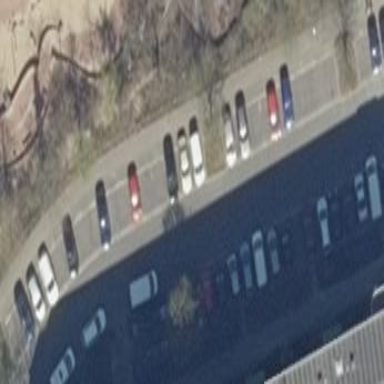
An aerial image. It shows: Street-side parking area.